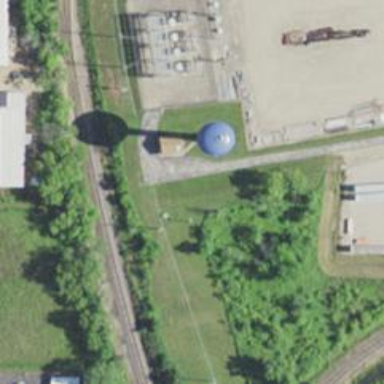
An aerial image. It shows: Water tower that is man-made.